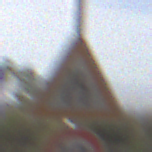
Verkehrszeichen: VerengteFahrbahn
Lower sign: Geschwindigkeit10
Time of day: MorningAfternoon
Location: Outdoor (RoadRail)
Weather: PartlyCloudy
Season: NotSpecified
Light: Natural